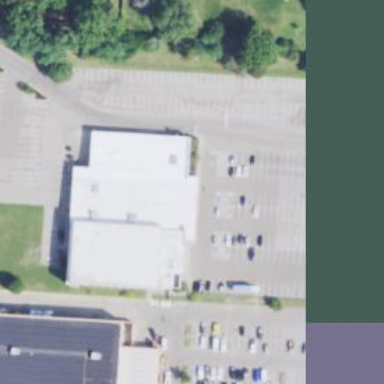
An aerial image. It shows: Building with furniture shop.